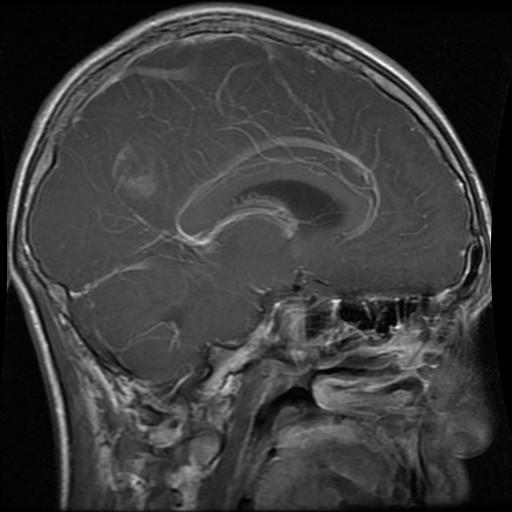
Label: glioma